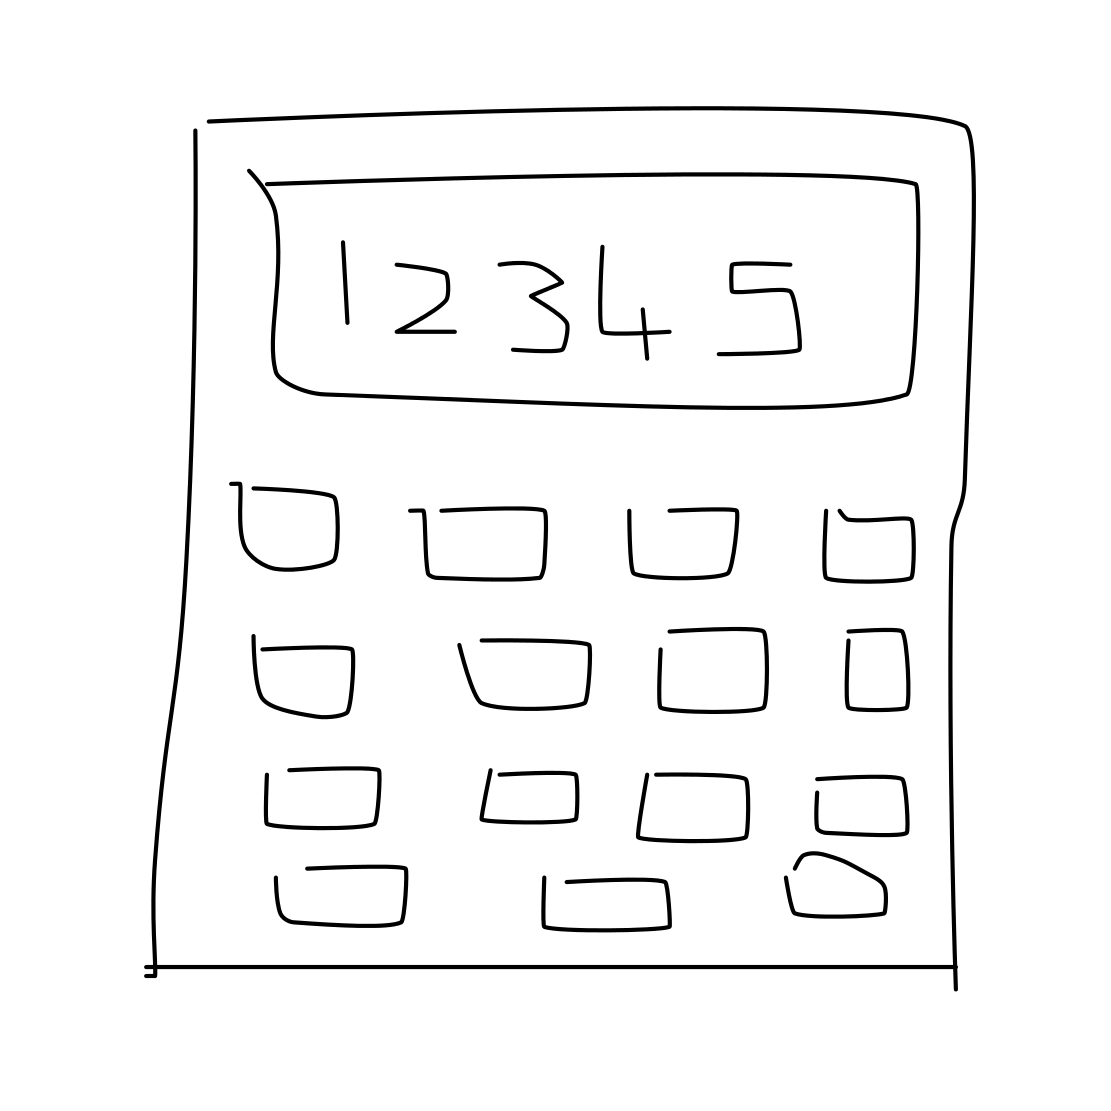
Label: calculator